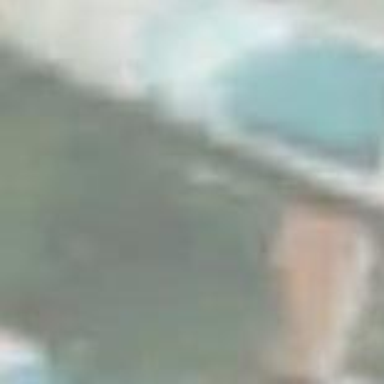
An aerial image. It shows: Swimming pool located in leisure land.